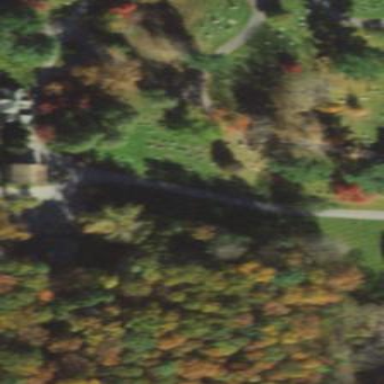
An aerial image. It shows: Sector within cemetery.